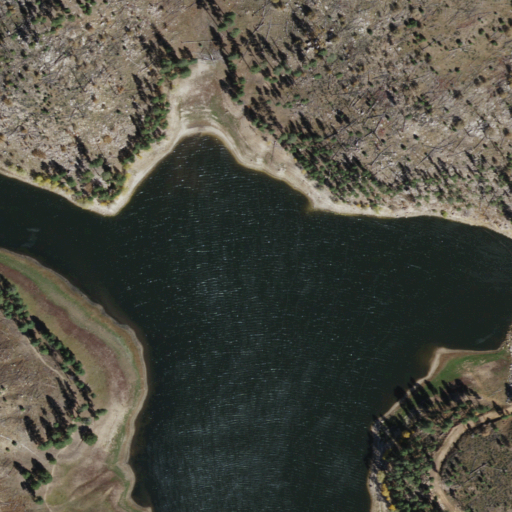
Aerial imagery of valley in Arizona named Jersey Canyon containing shrub, open water, evergreen forest, and grassland